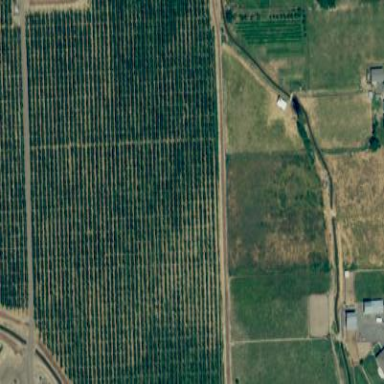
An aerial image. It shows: Orchard.